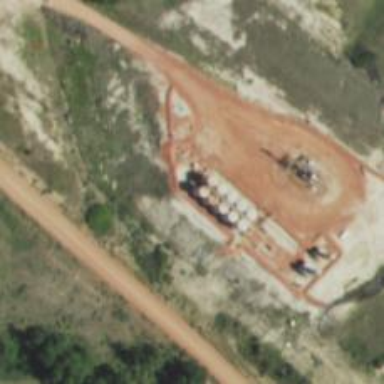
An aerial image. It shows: Storage tank with man-made structure.